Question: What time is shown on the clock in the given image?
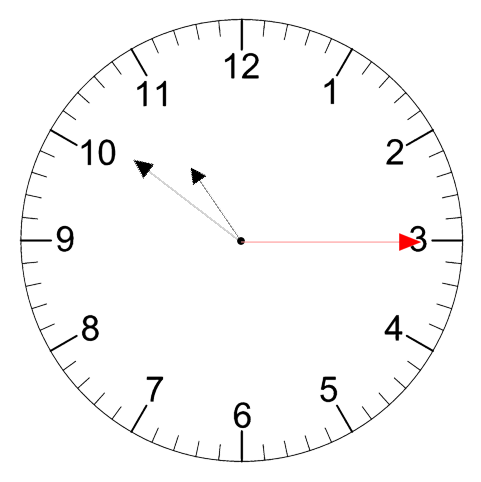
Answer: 10:51:15